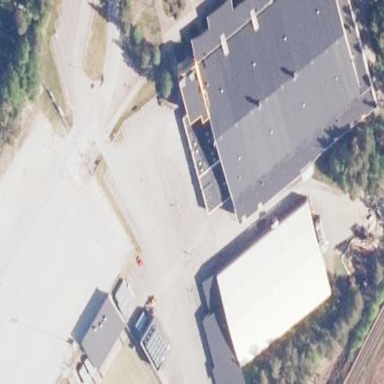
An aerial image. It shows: Building that houses ice rink.